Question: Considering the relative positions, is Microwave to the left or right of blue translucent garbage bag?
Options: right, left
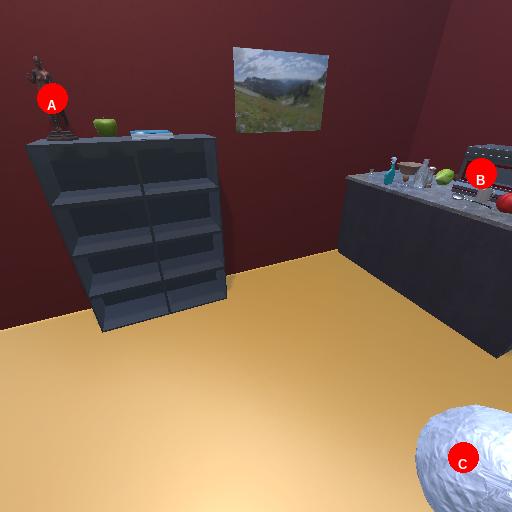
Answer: right